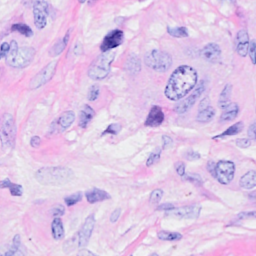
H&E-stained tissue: Breast